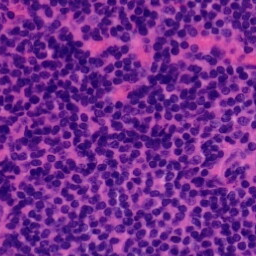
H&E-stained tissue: Tonsil